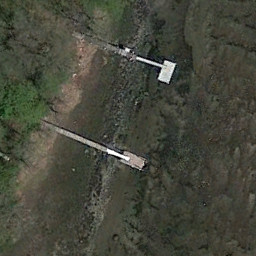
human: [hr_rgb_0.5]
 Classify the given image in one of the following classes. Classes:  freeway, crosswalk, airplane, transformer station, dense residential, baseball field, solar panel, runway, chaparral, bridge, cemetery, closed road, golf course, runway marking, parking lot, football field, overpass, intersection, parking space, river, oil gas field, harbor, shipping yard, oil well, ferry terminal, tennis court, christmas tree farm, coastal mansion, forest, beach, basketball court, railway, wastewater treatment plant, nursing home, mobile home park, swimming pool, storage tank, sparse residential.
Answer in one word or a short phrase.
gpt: ferry terminal